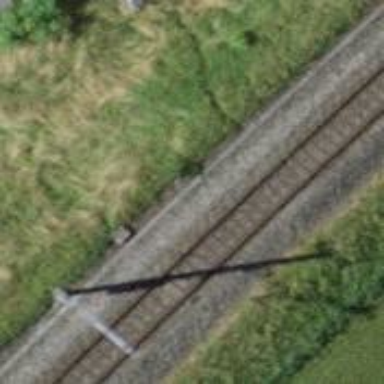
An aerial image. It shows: Single-track electrified railway with contact line.